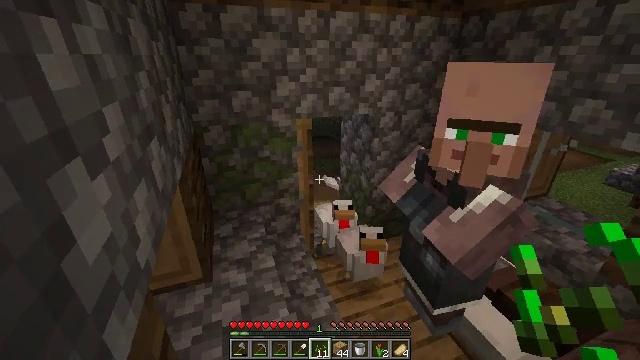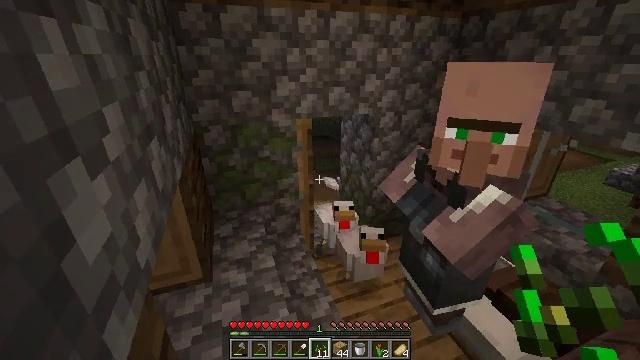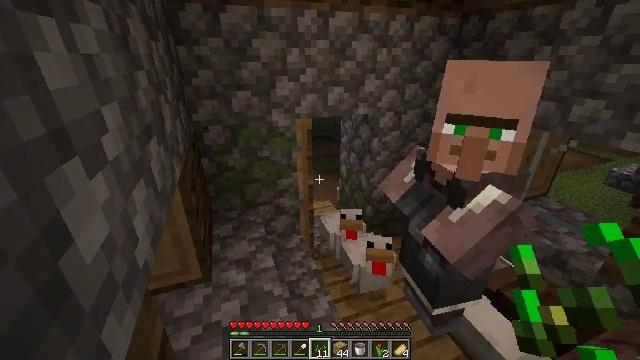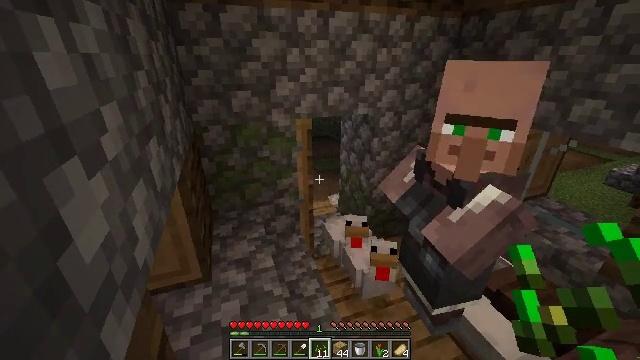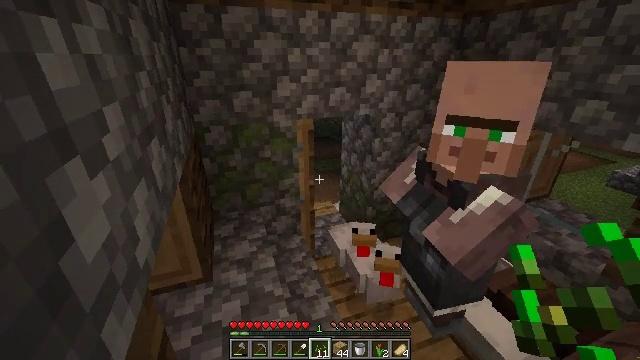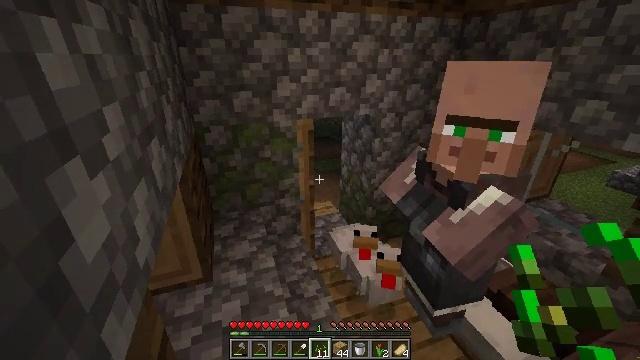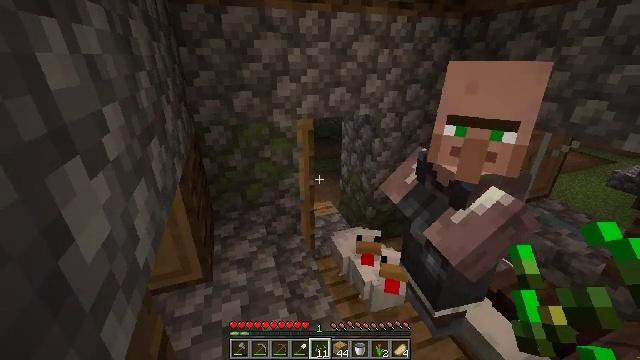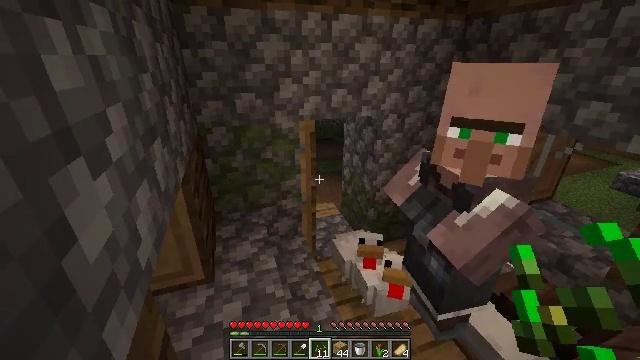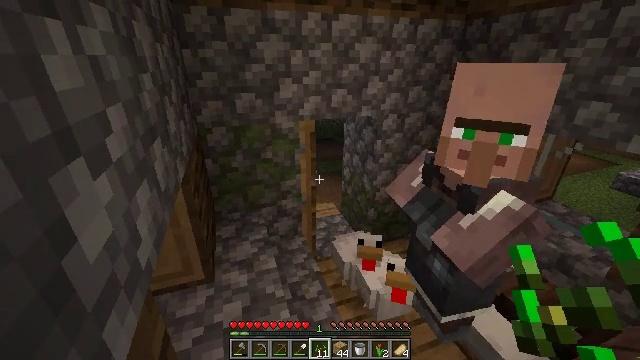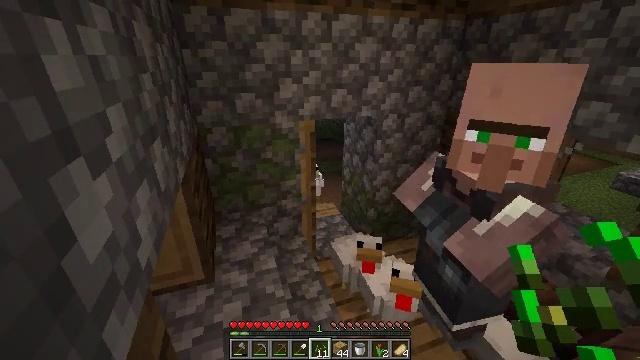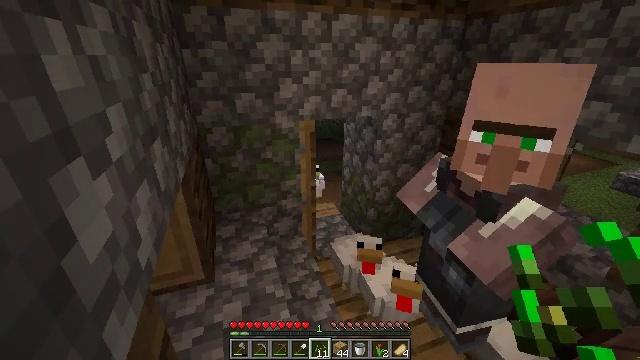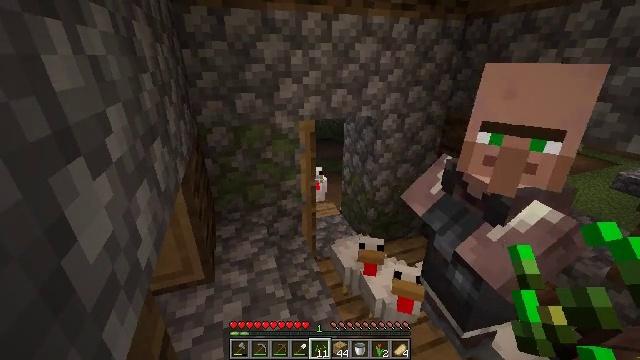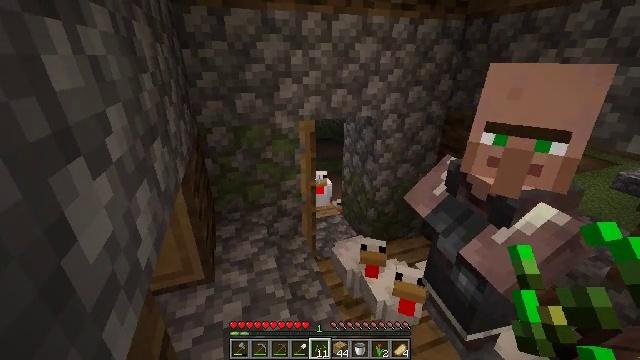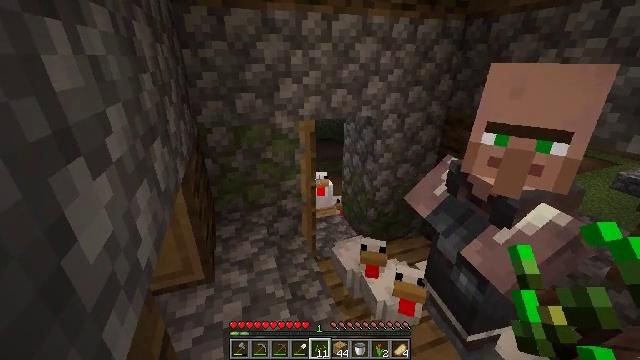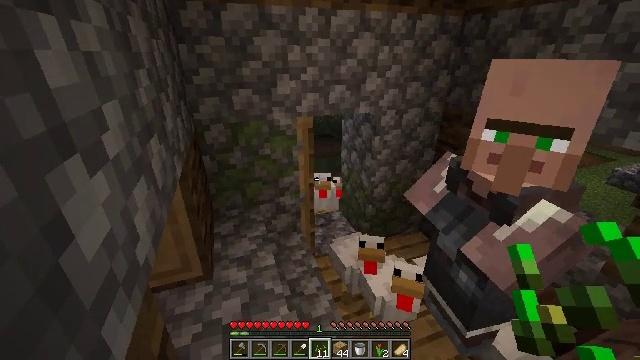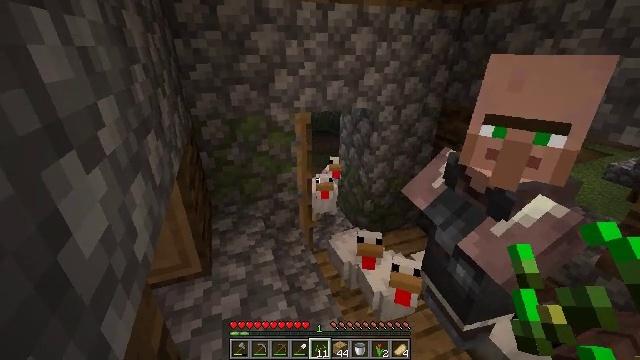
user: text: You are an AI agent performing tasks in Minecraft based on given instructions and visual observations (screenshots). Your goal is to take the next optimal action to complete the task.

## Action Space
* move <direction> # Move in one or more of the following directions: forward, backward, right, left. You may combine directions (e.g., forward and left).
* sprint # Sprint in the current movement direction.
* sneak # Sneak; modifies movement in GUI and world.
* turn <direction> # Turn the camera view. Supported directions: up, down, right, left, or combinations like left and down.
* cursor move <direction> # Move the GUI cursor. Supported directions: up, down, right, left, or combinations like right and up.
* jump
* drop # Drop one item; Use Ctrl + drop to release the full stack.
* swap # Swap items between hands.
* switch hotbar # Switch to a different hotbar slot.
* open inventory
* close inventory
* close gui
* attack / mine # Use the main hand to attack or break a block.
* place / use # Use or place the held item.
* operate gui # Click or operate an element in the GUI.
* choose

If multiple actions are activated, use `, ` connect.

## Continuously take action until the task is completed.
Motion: motion action
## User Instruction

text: Remove the oak stairs to repurpose them.
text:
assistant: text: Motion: no_op
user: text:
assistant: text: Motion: no_op
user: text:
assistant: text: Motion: no_op
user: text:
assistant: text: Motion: no_op
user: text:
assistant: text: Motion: no_op
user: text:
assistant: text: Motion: no_op
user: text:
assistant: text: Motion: no_op
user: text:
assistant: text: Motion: no_op
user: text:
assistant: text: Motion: no_op
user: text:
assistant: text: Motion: no_op
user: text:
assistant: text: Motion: no_op
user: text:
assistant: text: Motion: no_op
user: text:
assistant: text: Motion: no_op
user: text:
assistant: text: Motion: no_op
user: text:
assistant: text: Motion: no_op
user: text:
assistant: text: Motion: no_op
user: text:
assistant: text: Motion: no_op
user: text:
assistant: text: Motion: turn down
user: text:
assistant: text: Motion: no_op
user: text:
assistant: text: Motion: no_op
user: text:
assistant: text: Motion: no_op
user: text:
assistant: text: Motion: no_op
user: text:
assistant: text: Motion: no_op
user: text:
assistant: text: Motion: no_op
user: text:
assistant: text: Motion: no_op
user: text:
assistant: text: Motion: no_op
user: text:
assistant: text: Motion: no_op
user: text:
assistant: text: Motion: no_op
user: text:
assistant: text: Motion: no_op
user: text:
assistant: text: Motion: no_op